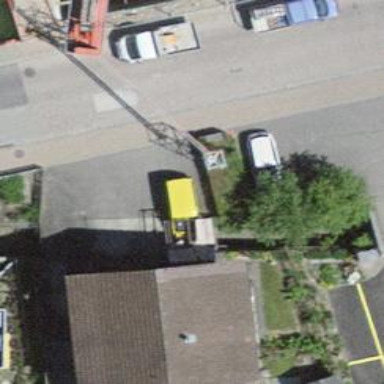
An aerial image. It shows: Street cabinet.